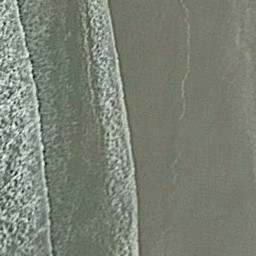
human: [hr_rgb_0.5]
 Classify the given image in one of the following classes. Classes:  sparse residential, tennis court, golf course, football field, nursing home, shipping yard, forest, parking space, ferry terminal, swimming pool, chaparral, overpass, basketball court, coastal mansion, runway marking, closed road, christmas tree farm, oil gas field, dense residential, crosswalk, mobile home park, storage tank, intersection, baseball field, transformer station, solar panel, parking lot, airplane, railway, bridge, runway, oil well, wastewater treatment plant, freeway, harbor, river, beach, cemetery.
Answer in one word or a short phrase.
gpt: beach